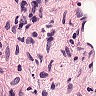
Metastatic tissue present: no